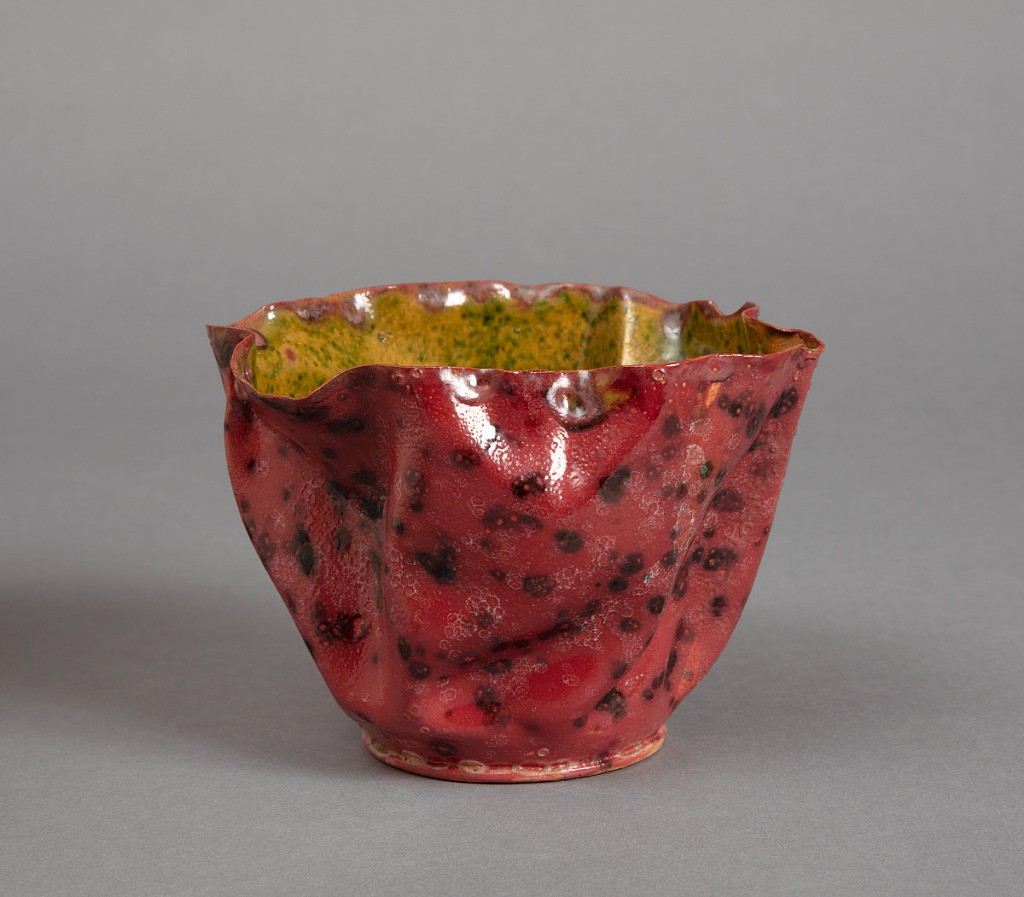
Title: Bowl
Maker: George E. Ohr, American, 1857–1918
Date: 1893–1909
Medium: Painted and glazed earthenware
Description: Buff-colored clay body, thrown. Free-formed body, variously crumpled and folded with slightly ruffled rim; low flat foot. Variegated rose and pink glaze with dark brown splotches covering exterior. Glaze has a certain white opaqueness with various burst bubbles on surface, thick at base. Interior is glazed a light yellow-green with mottled green specks. Kiln stilt marks on interior of bowl, near bottom.